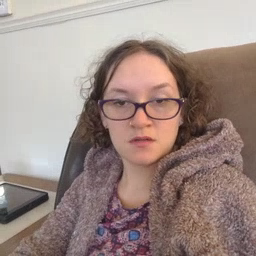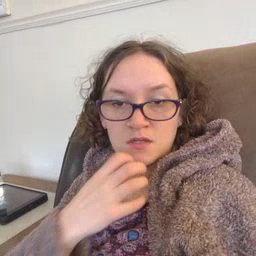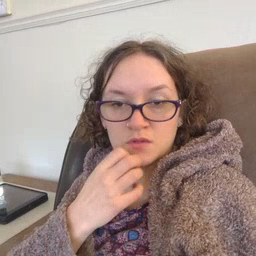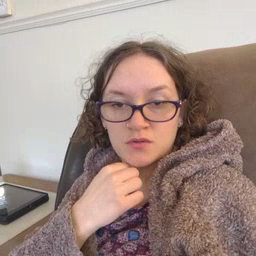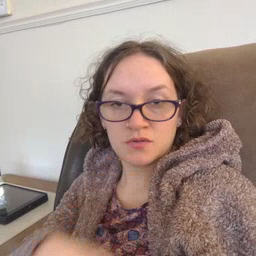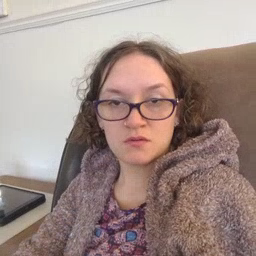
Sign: underwear